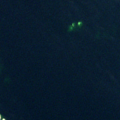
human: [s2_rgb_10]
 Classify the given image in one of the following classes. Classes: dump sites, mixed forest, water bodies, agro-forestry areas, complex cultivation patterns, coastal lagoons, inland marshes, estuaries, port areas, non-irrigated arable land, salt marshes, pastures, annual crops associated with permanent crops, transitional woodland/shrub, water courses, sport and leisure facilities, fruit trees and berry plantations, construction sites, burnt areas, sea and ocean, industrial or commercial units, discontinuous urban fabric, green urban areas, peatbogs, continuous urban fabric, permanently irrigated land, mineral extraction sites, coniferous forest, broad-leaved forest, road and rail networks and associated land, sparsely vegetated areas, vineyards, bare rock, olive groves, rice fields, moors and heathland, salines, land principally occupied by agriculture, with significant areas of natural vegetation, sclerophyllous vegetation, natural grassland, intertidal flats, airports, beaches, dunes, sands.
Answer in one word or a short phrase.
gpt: sea and ocean